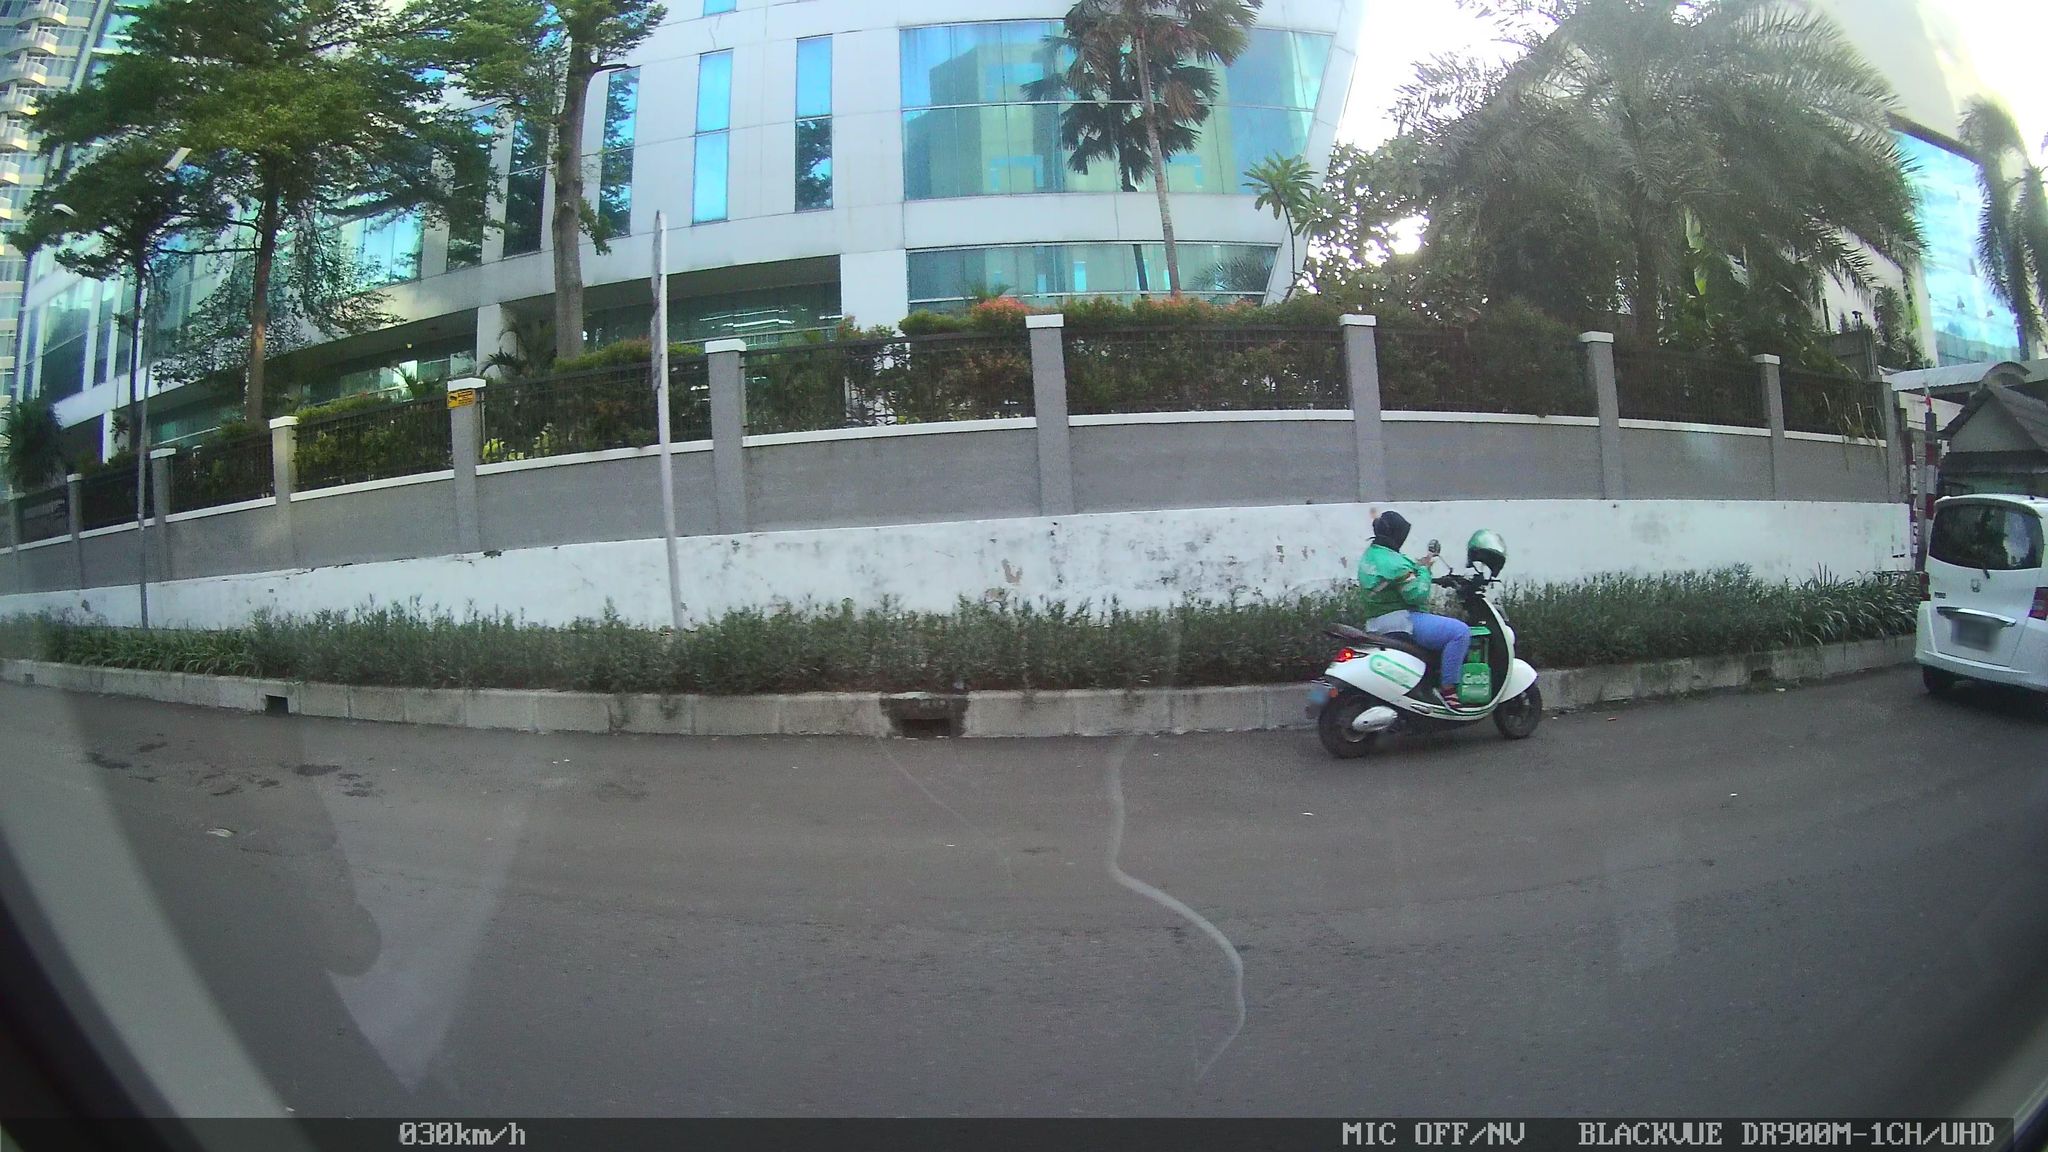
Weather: snowy
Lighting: day
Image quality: slightly poor
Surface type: driving surface
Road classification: tertiary
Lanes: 2
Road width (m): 8
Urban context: urban centre
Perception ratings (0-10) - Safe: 1.24, Lively: 5.75, Beautiful: 2.53, Boring: 7.8, Depressing: 3.72, Wealthy: 4.05